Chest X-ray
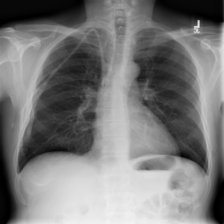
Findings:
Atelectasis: negative
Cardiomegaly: negative
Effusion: negative
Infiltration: negative
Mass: negative
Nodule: negative
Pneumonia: negative
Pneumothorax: negative
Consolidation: negative
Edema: negative
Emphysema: negative
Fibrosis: negative
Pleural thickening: negative
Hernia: negative